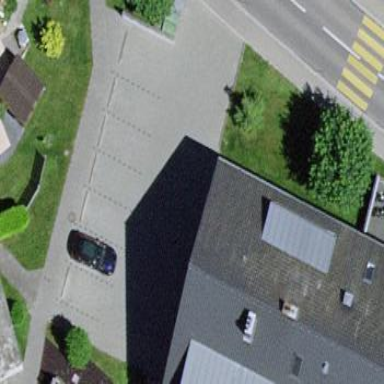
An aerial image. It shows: Parking area.